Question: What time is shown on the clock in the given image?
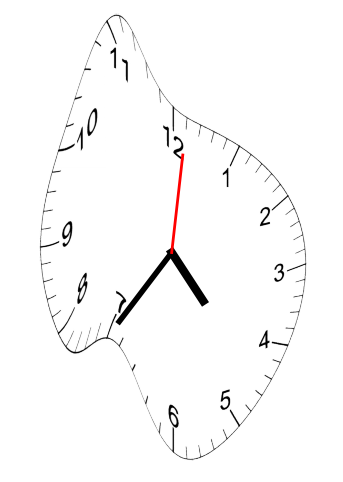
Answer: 04:35:01